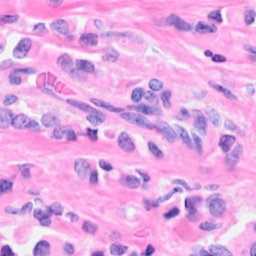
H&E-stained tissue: Breast